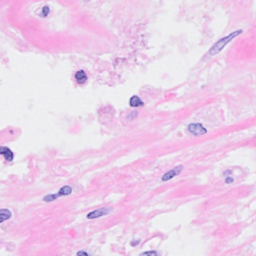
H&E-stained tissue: Breast